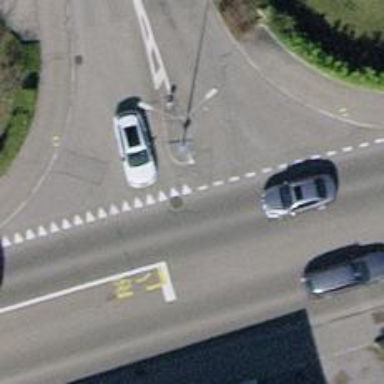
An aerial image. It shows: Road with "give way" sign.